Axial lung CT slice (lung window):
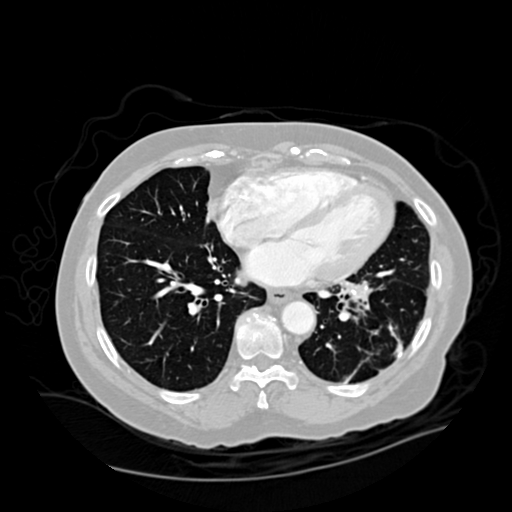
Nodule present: no